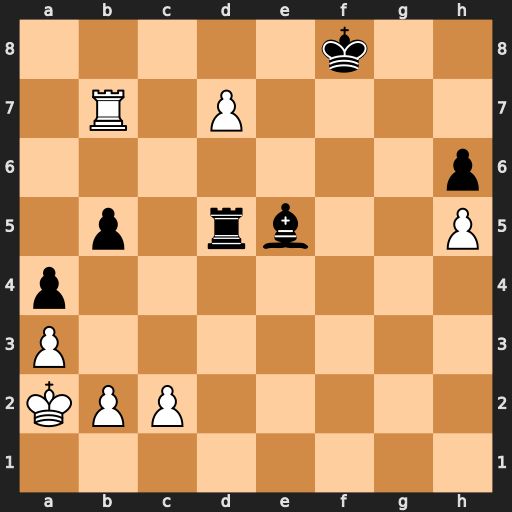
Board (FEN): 5k2/1R1P4/7p/1p1rb2P/p7/P7/KPP5/8
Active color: w
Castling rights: -
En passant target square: -
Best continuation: Rxb5 Rxd7 Rxe5